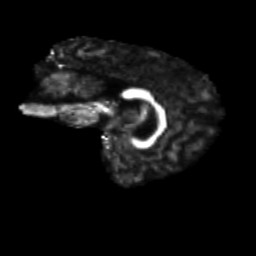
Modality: FA
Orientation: sagittal
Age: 56
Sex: male
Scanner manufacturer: siemens
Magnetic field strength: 3 T
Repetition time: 4.71 s
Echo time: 0.0906 s